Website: macys
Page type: billing-address
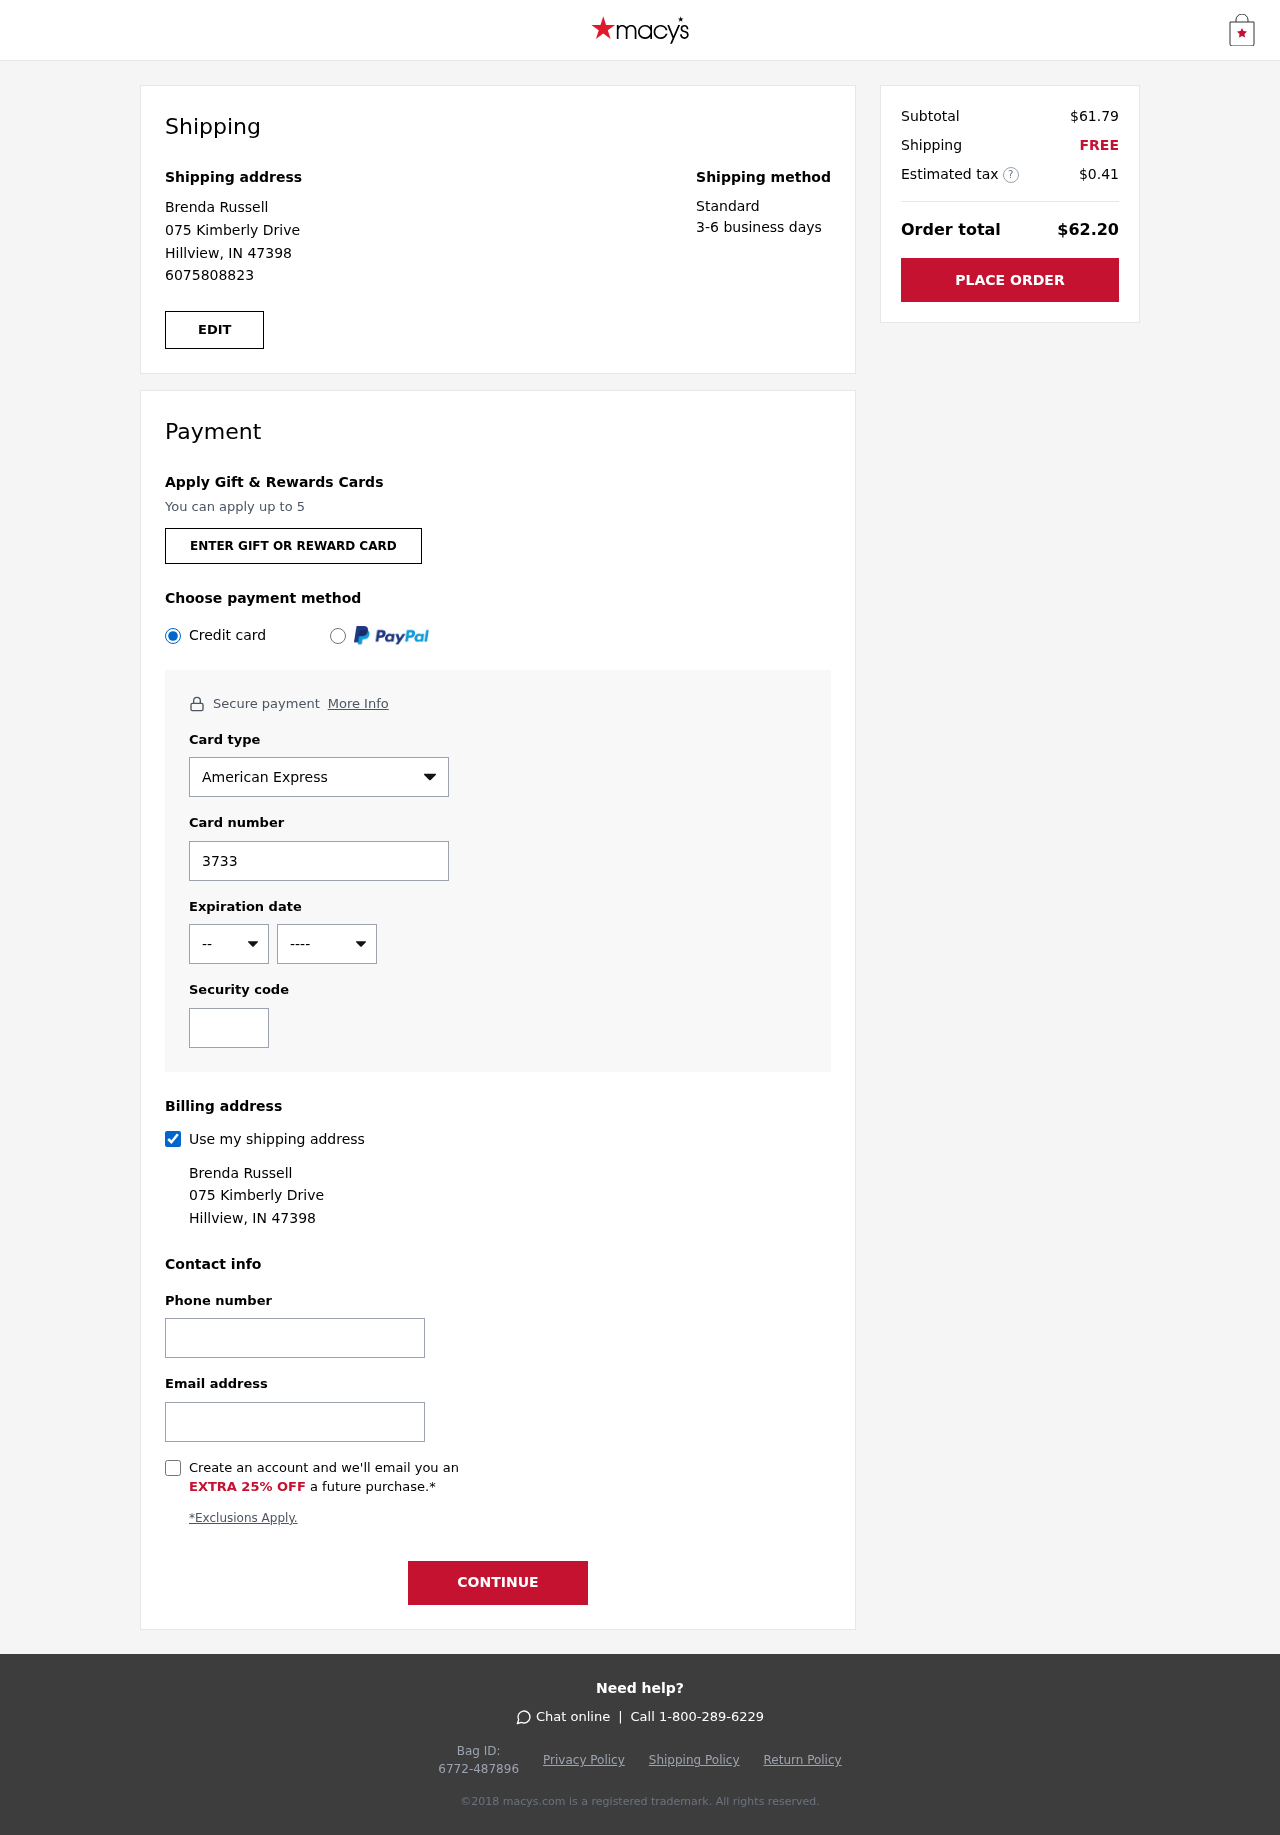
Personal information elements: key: PII_CARD_CVV
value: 0204
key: PII_CARD_EXPIRY_MONTH
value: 12
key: PII_CARD_EXPIRY_YEAR
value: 28
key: PII_CARD_NUMBER
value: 3733 0319 4161 300
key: PII_CARD_TYPE
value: American Express
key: PII_EMAIL
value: brenda.russell@hotmail.com
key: PII_FULLNAME
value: Brenda Russell
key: PII_PHONE
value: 6075808823
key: PII_STREET
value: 075 Kimberly Drive
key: PII_CITY_STATE_ZIP
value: Hillview, IN 47398
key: PII_FIRSTNAME
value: Brenda
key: PII_LASTNAME
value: Russell
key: PII_FULLNAME2
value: Brenda Russell
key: PII_FULLNAME3
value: Brenda Russell
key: PII_FIRSTNAME2
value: Brenda
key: PII_FIRSTNAME3
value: Brenda
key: PII_LASTNAME2
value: Russell
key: PII_LASTNAME3
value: Russell
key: PII_FIRSTNAME_DERIVED
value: Brenda
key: PII_LASTNAME_DERIVED
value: Russell
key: PII_FULLNAME_DERIVED
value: Brenda Russell
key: PII_NAME_FULL_DERIVED
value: Brenda Russell
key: PII_PHONE2
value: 6075808823
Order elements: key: ORDER_SUBTOTAL
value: $61.79
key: ORDER_SHIPPING_COST
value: FREE
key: ORDER_TAX
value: $0.41
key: ORDER_TOTAL
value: $62.20